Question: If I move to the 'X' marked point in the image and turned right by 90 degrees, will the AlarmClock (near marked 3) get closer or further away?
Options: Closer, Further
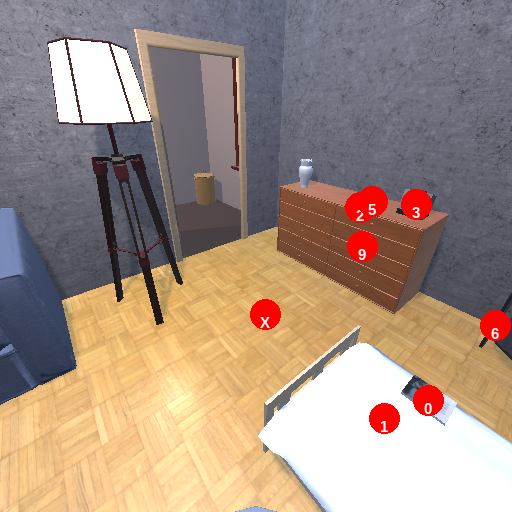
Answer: Closer